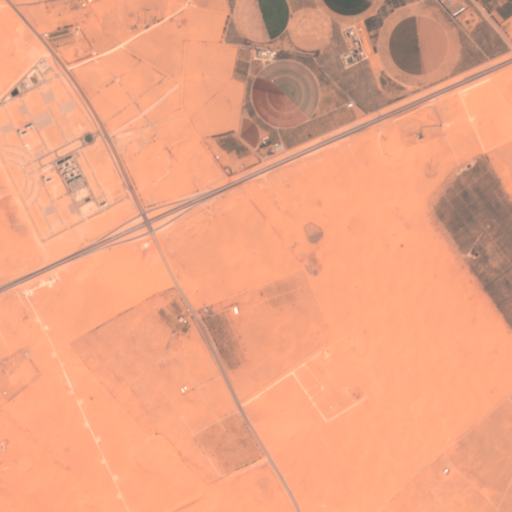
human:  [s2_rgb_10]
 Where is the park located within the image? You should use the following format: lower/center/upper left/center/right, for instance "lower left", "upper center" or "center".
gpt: The park is located in the upper right of the image.
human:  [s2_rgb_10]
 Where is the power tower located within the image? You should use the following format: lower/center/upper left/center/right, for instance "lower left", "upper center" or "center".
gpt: The power tower is located in the lower left of the image.
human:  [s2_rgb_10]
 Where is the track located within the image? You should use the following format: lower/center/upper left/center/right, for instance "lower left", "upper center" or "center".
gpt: There is no track in the image.